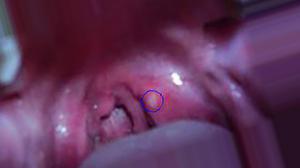
Condition: Mouth Ulcer